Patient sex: F
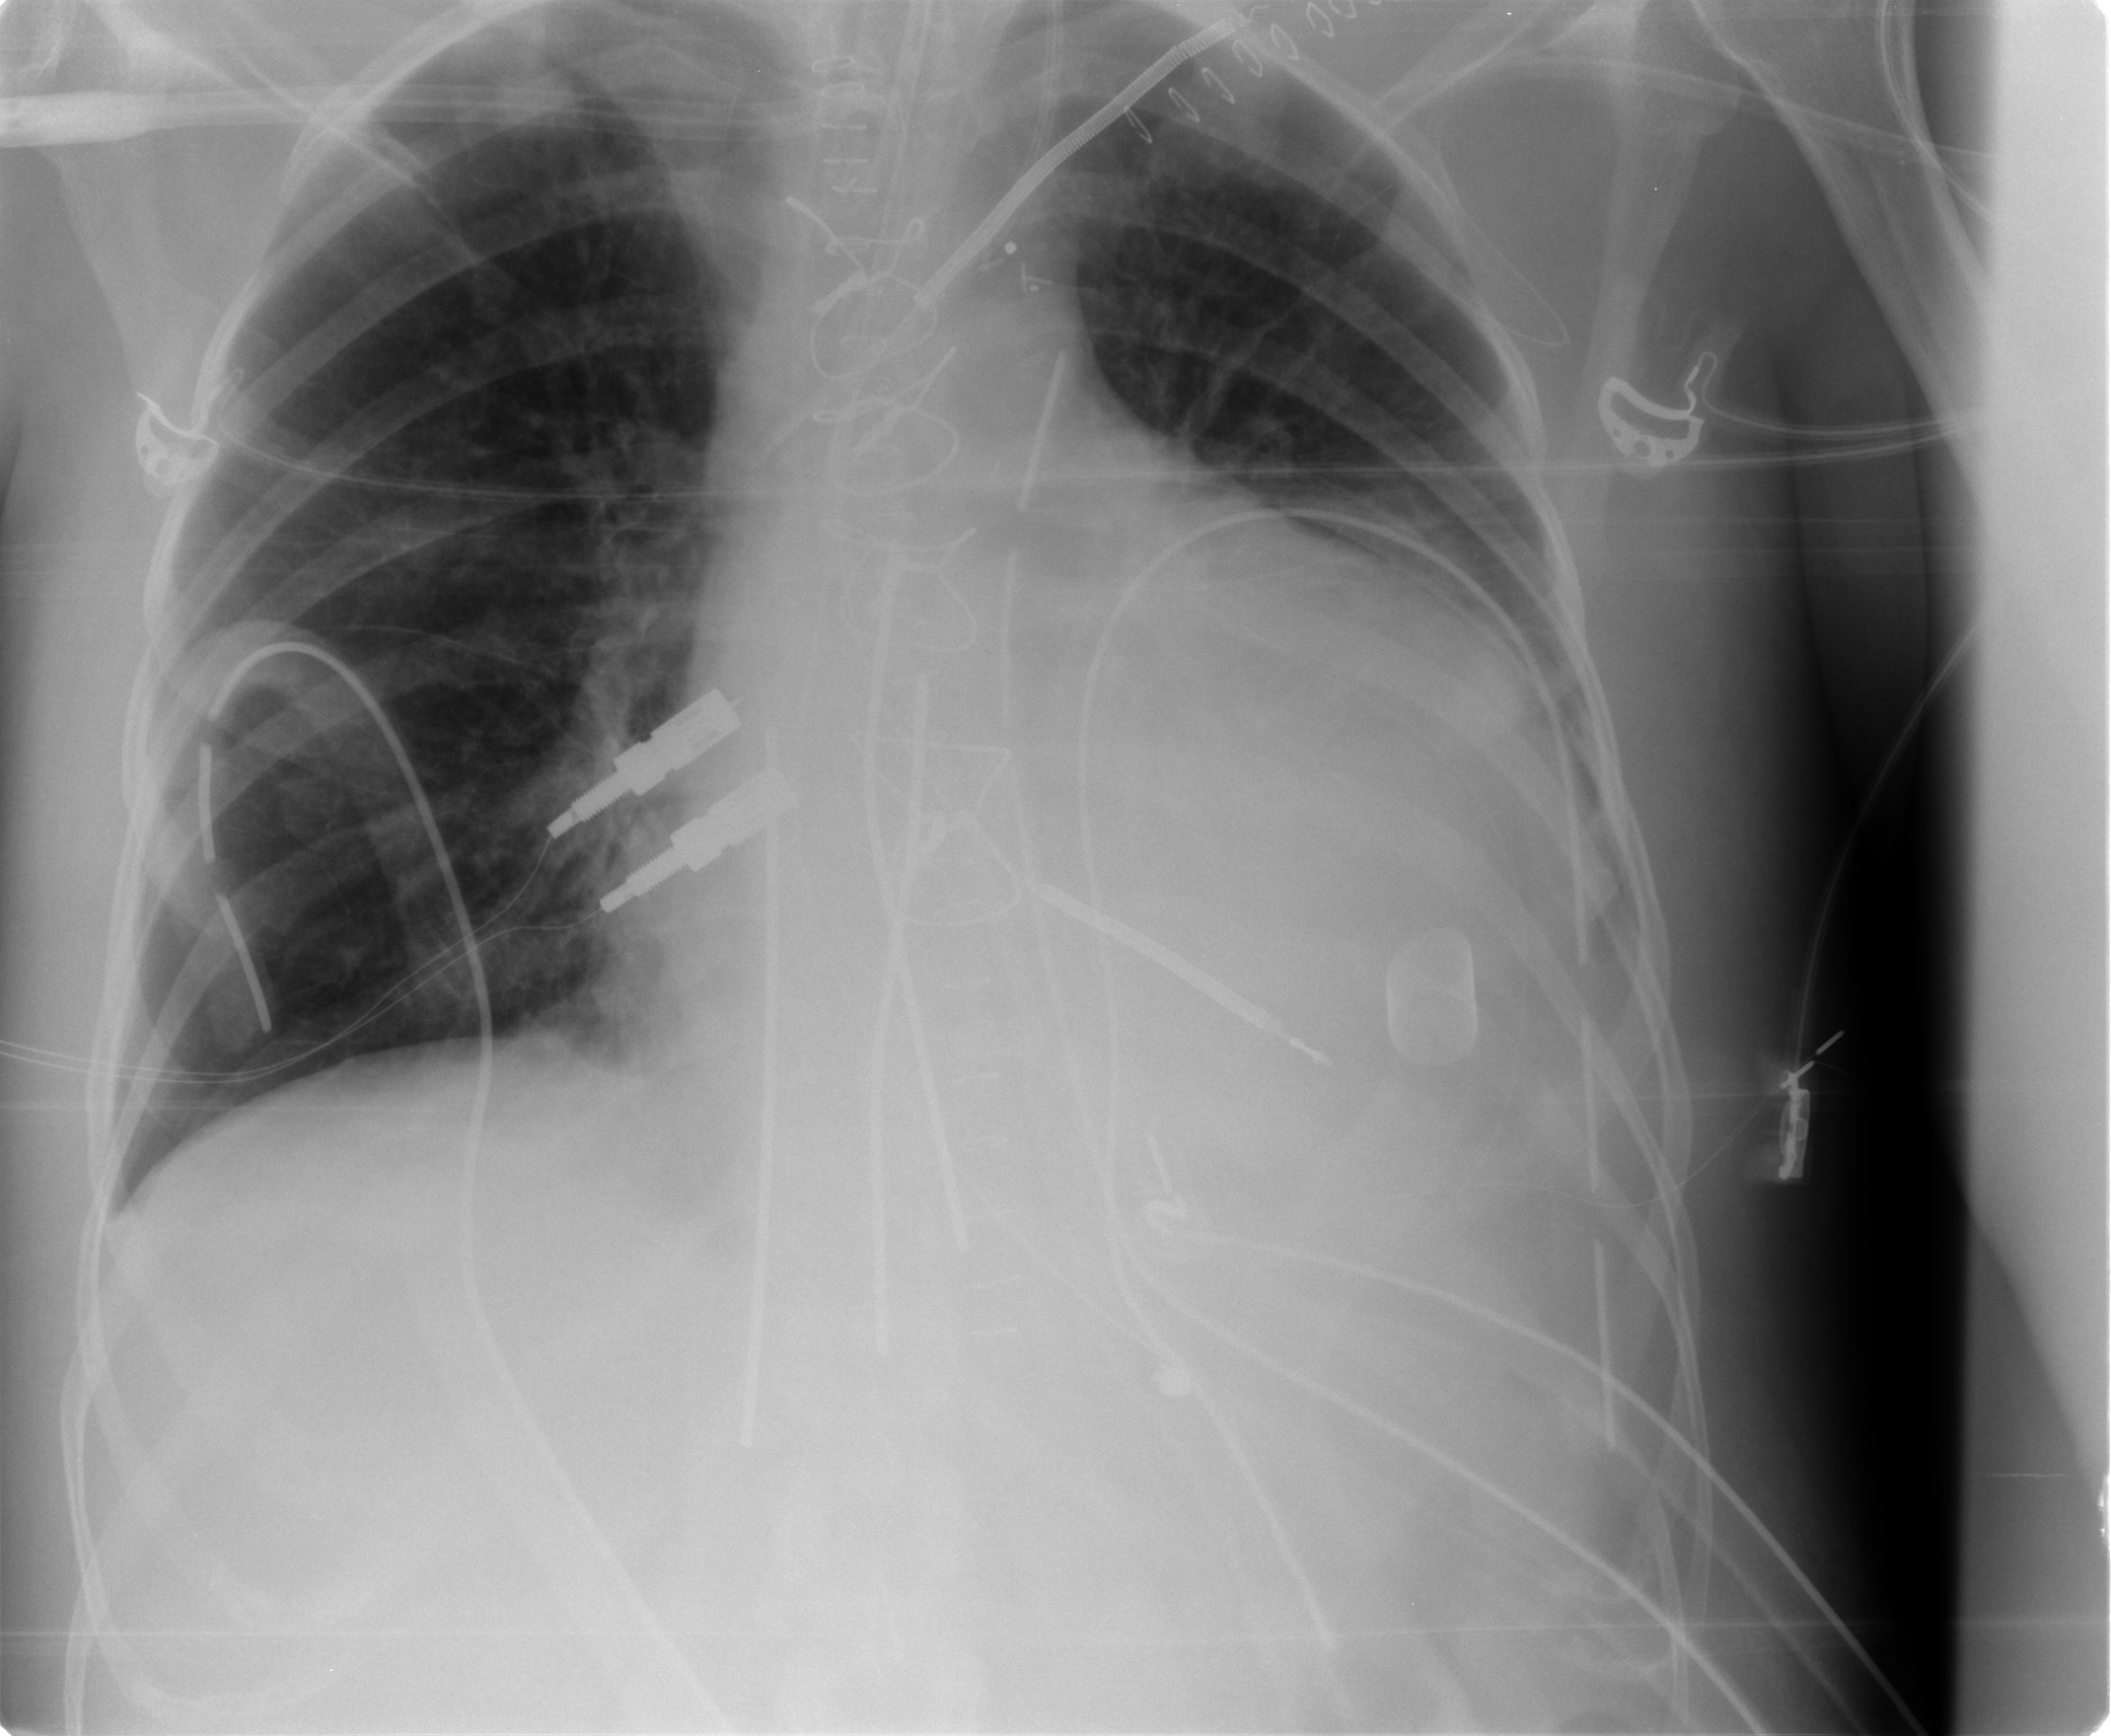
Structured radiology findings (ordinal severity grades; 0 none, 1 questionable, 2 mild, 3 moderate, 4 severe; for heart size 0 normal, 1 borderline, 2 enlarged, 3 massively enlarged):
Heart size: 2
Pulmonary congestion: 0
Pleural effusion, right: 0
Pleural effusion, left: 0
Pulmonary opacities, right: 0
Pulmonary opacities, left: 0
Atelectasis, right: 2
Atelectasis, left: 1